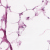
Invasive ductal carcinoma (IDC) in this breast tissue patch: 0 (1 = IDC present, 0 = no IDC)